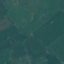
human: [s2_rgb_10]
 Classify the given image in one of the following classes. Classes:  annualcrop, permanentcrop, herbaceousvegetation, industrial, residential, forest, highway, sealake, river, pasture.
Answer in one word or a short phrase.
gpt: Pasture